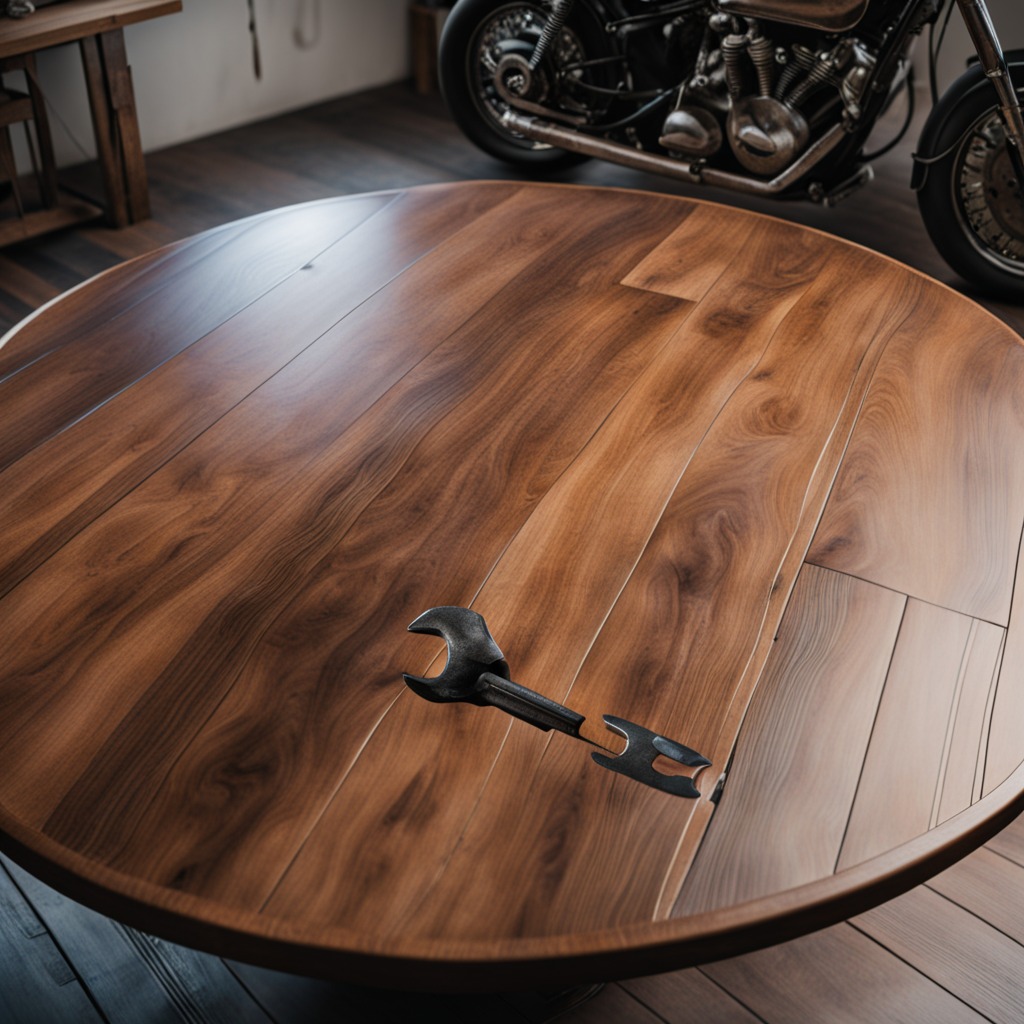
An wrench is lying on the oil-spilled wooden table in a vintage motorcycle garage.